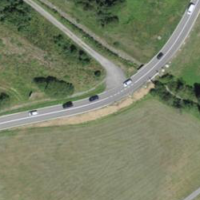
EUNIS habitat code: 24
Species observed at this site:
Phyllopertha horticola
Melanargia galathea